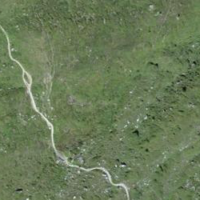
EUNIS habitat code: 26
Species observed at this site:
Arnica montana